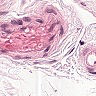
Metastatic tissue present: no